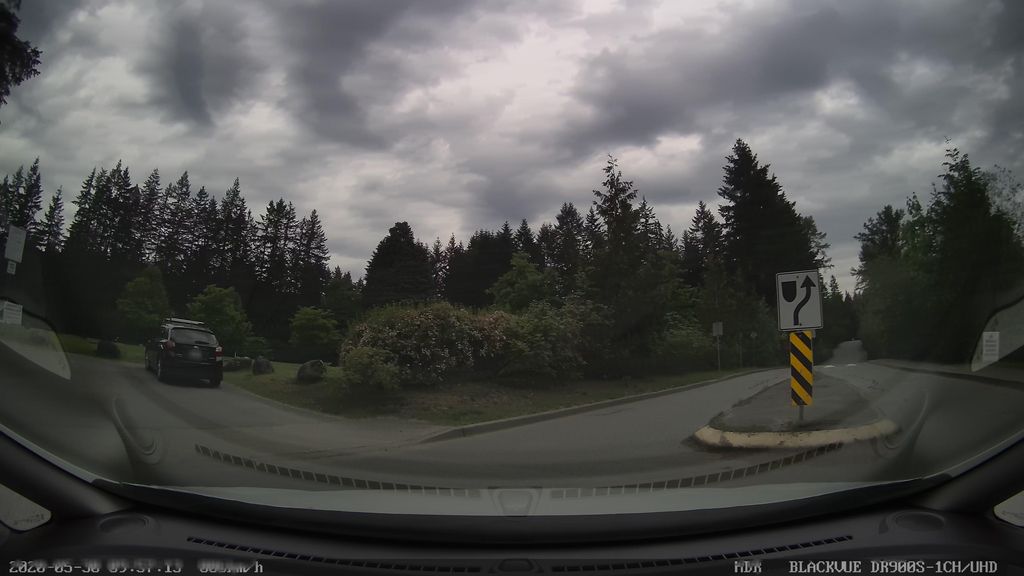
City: vancouver